Interaction volume radius: 5 \u00c5
Interaction volume height: 15 \u00c5
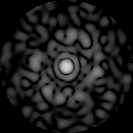
Disorder parameter: 0.8317